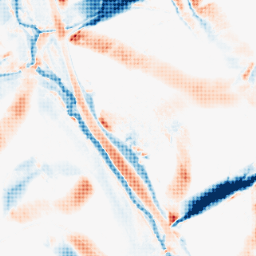
Category: morphological
Decomposition family: morphological_diamond
Decomposition parameters: operation: average
radius: 20
Upsampling method: sinc_hamming
Upsampling parameters: scale: 4
kernel_size: 4
Upsampling scale: 4